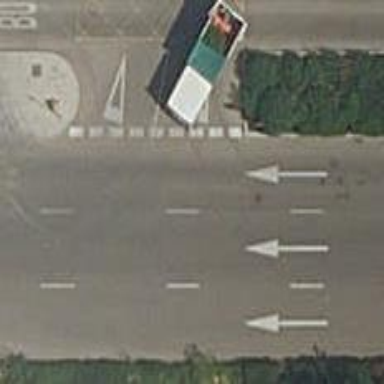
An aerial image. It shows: Road with "give way" sign.